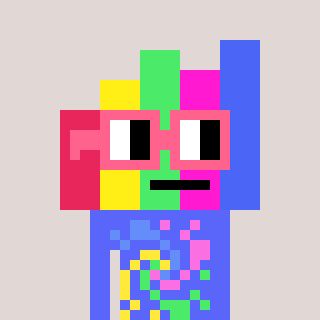
a pixel art character with square pink glasses, a bar chart-shaped head and a purple-colored body on a warm background